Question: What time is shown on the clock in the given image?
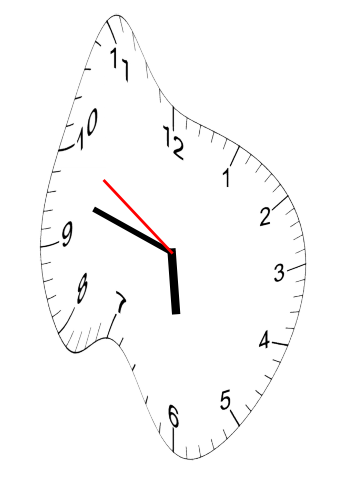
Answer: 05:47:50